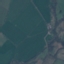
Label: Pasture